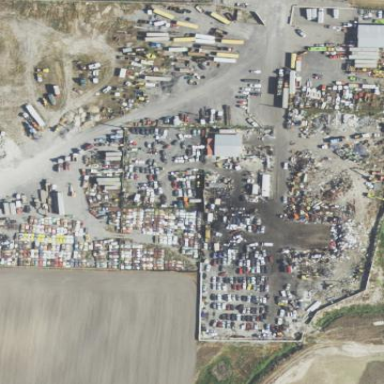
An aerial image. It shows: Industrial area designated as scrap yard.